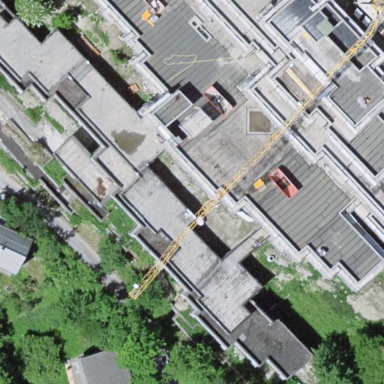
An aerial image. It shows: Dormitory building.